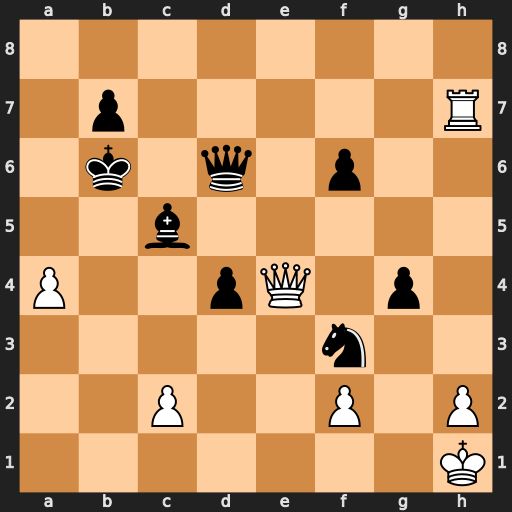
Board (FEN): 8/1p5R/1k1q1p2/2b5/P2pQ1p1/5n2/2P2P1P/7K
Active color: w
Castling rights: -
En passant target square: -
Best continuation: Qxb7+ Ka5 Qb5#